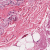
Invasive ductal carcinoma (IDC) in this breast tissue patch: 0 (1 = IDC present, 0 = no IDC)